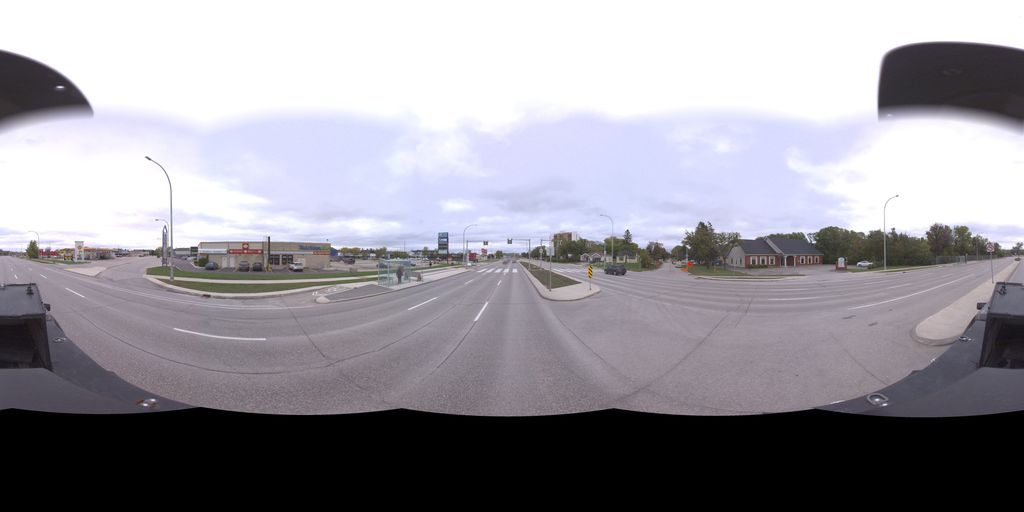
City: winnipeg